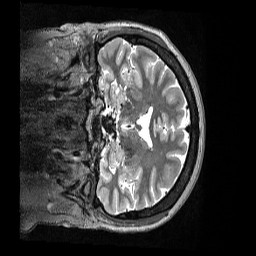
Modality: T2w
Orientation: coronal
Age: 44
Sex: female
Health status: ill
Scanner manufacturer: siemens
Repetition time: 3.2 s